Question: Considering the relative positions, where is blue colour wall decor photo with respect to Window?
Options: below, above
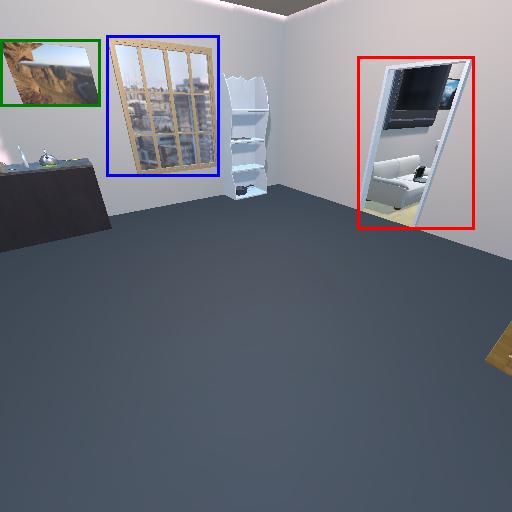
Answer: below